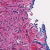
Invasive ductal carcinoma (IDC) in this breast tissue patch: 0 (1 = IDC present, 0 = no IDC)